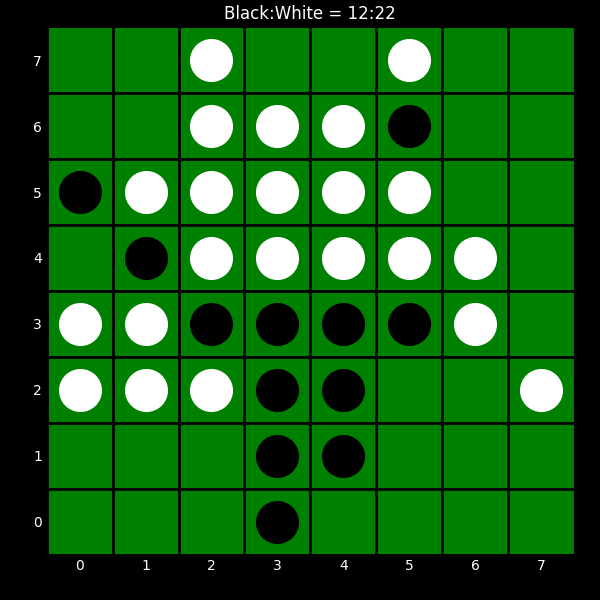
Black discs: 12
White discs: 22